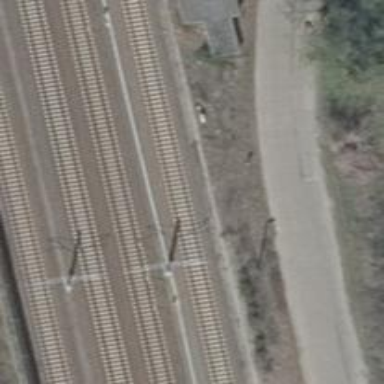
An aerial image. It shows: Rail siding with electrified contact lines for trains.